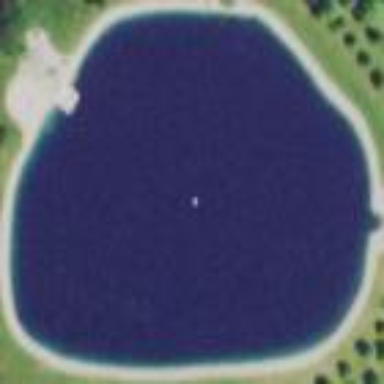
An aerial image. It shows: Pond with natural water.